Question:
My senario in NS 2.29 has 5 nodes which each node has 2 interfaces to expect node 0 and node 4 and node 0 wants to send packet to node 4. The protocol I've used is AODV and type of nodes is wireless
I want to calculate
receive packet / send packet
and also throughput in different simulation time and I want to do all with AWK language.
I dont know how to share output file to undrestand what I said.
output file :
'''
s -t 0.100000000 -Hs 0 -Hd -2 -Ni 0 -Nx 0.00 -Ny 500.00 -Nz 0.00 -Ne -1.000000 -Nl AGT -Nw --- -Ma 0 -Md 0 -Ms 0 -Mt 0 -Is 0.0 -Id 4.0 -It cbr -Il 1000 -If 1 -Ii 0 -Iv 32 -Pn cbr -Pi 0 -Pf 0 -Po 0
r -t 0.100000000 -Hs 0 -Hd -2 -Ni 0 -Nx 0.00 -Ny 500.00 -Nz 0.00 -Ne -1.000000 -Nl RTR -Nw --- -Ma 0 -Md 0 -Ms 0 -Mt 0 -Is 0.0 -Id 4.0 -It cbr -Il 1000 -If 1 -Ii 0 -Iv 32 -Pn cbr -Pi 0 -Pf 0 -Po 0
s 0.100000000 _0_ RTR --- 0 AODV 48 [0 0 0 0] ------- [0:255 -1:255 30 0] [0x2 1 1 [4 0] [0 4]] (REQUEST)
s -t 0.100295000 -Hs 0 -Hd -2 -Ni 0 -Nx 0.00 -Ny 500.00 -Nz 0.00 -Ne -1.000000 -Nl MAC -Nw --- -Ma 0 -Md ffffffff -Ms 0 -Mt 800 -Is 0.255 -Id -1.255 -It AODV -Il 100 -If 0 -Ii 0 -Iv 30 -P aodv -Pt 0x2 -Ph 1 -Pb 1 -Pd 4 -Pds 0 -Ps 0 -Pss 4 -Pc REQUEST
r -t 0.101095133 -Hs 1 -Hd -2 -Ni 1 -Nx 40.00 -Ny 500.00 -Nz 0.00 -Ne -1.000000 -Nl MAC -Nw --- -Ma 0 -Md ffffffff -Ms 0 -Mt 800 -Is 0.255 -Id -1.255 -It AODV -Il 48 -If 0 -Ii 0 -Iv 30 -P aodv -Pt 0x2 -Ph 1 -Pb 1 -Pd 4 -Pds 0 -Ps 0 -Pss 4 -Pc REQUEST
r -t 0.101120133 -Hs 1 -Hd -2 -Ni 1 -Nx 40.00 -Ny 500.00 -Nz 0.00 -Ne -1.000000 -Nl RTR -Nw --- -Ma 0 -Md ffffffff -Ms 0 -Mt 800 -Is 0.255 -Id -1.255 -It AODV -Il 48 -If 0 -Ii 0 -Iv 30 -P aodv -Pt 0x2 -Ph 1 -Pb 1 -Pd 4 -Pds 0 -Ps 0 -Pss 4 -Pc REQUEST
s 0.102001360 _1_ RTR --- 0 AODV 48 [0 ffffffff 0 800] ------- [1:255 -1:255 29 0] [0x2 2 1 [4 0] [0 4]] (REQUEST)
s -t 0.102476360 -Hs 1 -Hd -2 -Ni 1 -Nx 40.00 -Ny 500.00 -Nz 0.00 -Ne -1.000000 -Nl MAC -Nw --- -Ma 0 -Md ffffffff -Ms 1 -Mt 800 -Is 1.255 -Id -1.255 -It AODV -Il 100 -If 0 -Ii 0 -Iv 29 -P aodv -Pt 0x2 -Ph 2 -Pb 1 -Pd 4 -Pds 0 -Ps 0 -Pss 4 -Pc REQUEST
r -t 0.103276493 -Hs 0 -Hd -2 -Ni 0 -Nx 0.00 -Ny 500.00 -Nz 0.00 -Ne -1.000000 -Nl MAC -Nw --- -Ma 0 -Md ffffffff -Ms 1 -Mt 800 -Is 1.255 -Id -1.255 -It AODV -Il 48 -If 0 -Ii 0 -Iv 29 -P aodv -Pt 0x2 -Ph 2 -Pb 1 -Pd 4 -Pds 0 -Ps 0 -Pss 4 -Pc REQUEST
r -t 0.103301493 -Hs 0 -Hd -2 -Ni 0 -Nx 0.00 -Ny 500.00 -Nz 0.00 -Ne -1.000000 -Nl RTR -Nw --- -Ma 0 -Md ffffffff -Ms 1 -Mt 800 -Is 1.255 -Id -1.255 -It AODV -Il 48 -If 0 -Ii 0 -Iv 29 -P aodv -Pt 0x2 -Ph 2 -Pb 1 -Pd 4 -Pds 0 -Ps 0 -Pss 4 -Pc REQUEST
s 0.105531867 _1_ RTR --- 0 AODV 48 [0 ffffffff 0 800] ------- [1:255 -1:255 29 0] [0x2 2 1 [4 0] [0 4]] (REQUEST)
s -t 0.105786867 -Hs 1 -Hd -2 -Ni 1 -Nx 40.00 -Ny 500.00 -Nz 0.00 -Ne -1.000000 -Nl MAC -Nw --- -Ma 0 -Md ffffffff -Ms 2 -Mt 800 -Is 1.255 -Id -1.255 -It AODV -Il 100 -If 0 -Ii 0 -Iv 29 -P aodv -Pt 0x2 -Ph 2 -Pb 1 -Pd 4 -Pds 0 -Ps 0 -Pss 4 -Pc REQUEST
r -t 0.106587000 -Hs 2 -Hd -2 -Ni 2 -Nx 80.00 -Ny 500.00 -Nz 0.00 -Ne -1.000000 -Nl MAC -Nw --- -Ma 0 -Md ffffffff -Ms 2 -Mt 800 -Is 1.255 -Id -1.255 -It AODV -Il 48 -If 0 -Ii 0 -Iv 29 -P aodv -Pt 0x2 -Ph 2 -Pb 1 -Pd 4 -Pds 0 -Ps 0 -Pss 4 -Pc REQUEST
r -t 0.106612000 -Hs 2 -Hd -2 -Ni 2 -Nx 80.00 -Ny 500.00 -Nz 0.00 -Ne -1.000000 -Nl RTR -Nw --- -Ma 0 -Md ffffffff -Ms 2 -Mt 800 -Is 1.255 -Id -1.255 -It AODV -Il 48 -If 0 -Ii 0 -Iv 29 -P aodv -Pt 0x2 -Ph 2 -Pb 1 -Pd 4 -Pds 0 -Ps 0 -Pss 4 -Pc REQUEST
s 0.109702791 _2_ RTR --- 0 AODV 48 [0 ffffffff 2 800] ------- [2:255 -1:255 28 0] [0x2 3 1 [4 0] [0 4]] (REQUEST)
s -t 0.110077791 -Hs 2 -Hd -2 -Ni 2 -Nx 80.00 -Ny 500.00 -Nz 0.00 -Ne -1.000000 -Nl MAC -Nw --- -Ma 0 -Md ffffffff -Ms 4 -Mt 800 -Is 2.255 -Id -1.255 -It AODV -Il 100 -If 0 -Ii 0 -Iv 28 -P aodv -Pt 0x2 -Ph 3 -Pb 1 -Pd 4 -Pds 0 -Ps 0 -Pss 4 -Pc REQUEST
'''
....
to be continue
Can anybody explain how can I do this?
Any answer will be very helpfull.
Thanks
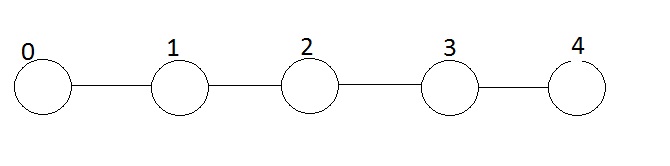
Answer: Let's say you have the following two data lines which consist of a timestamp and a number of bytes sent during the time interval ending with that timestamp:
'''
s <PHONE> 10010
r <PHONE> 19115
s <PHONE> 12345
r <PHONE> 16773
'''
This snippet would calculate the throughput during the time interval between the two events:
'''
awk '! sprev && $1 == "s" {sprev = $2; next} $1 == "s" {sinterval = $2 - sprev; sthroughput = $2 / sinterval; print sthroughput, "sent bytes/second"}' inputfile
'''
add similar blocks for received data. You can use arrays to track node to node communication separately if needed.
Issues to be addressed:
- - -
It looks to me that the more natural choice for processing NS2 data might be TCL since it appears to be used within the package and there may be APIs that you can take advantage of. However, AWK is perfectly suited for processing tabular data.